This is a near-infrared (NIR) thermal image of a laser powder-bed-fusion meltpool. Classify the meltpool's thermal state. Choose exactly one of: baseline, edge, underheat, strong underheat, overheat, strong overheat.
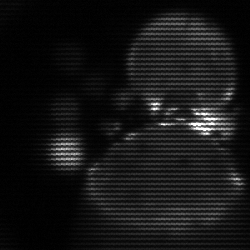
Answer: edge